RGB frame:
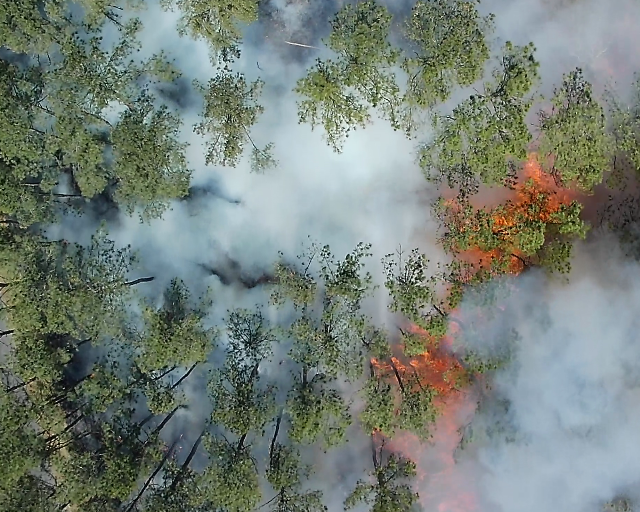
Thermal frame:
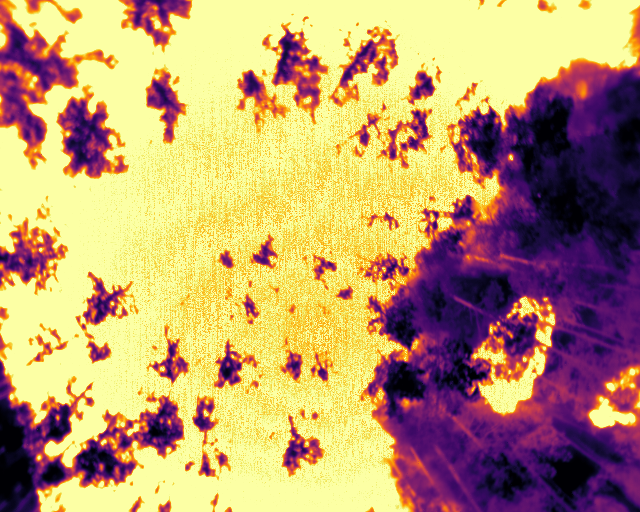
Captured: 2026-02-27 02:35:40
Pixels at or above 80 °C: 320815 (fraction of frame: 0.979)